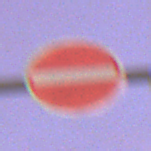
Verkehrszeichen: VerbotDerEinfahrt
Umgebung: Outdoor, Urban
Tageszeit: SunriseSunset
Wetter: PartlyCloudy
Licht: Artificial
Jahreszeit: NotSpecified
Kontrast: HighContrast